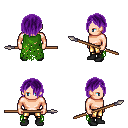
a pixel art fantasy rpg character, male body template, human, light skin, green tattered cape, gold greaves, purple bangs hairstyle, black shoes, spear, four views (front, back, left, right), 2x2 character sprite sheet, small pixel art, hard edges, no anti-aliasing